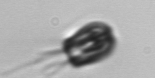
Label: Pyramimonas_morphotype1